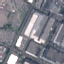
Label: Industrial